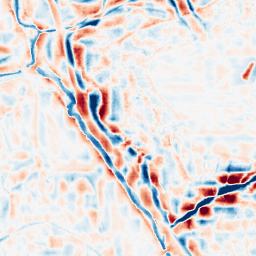
Category: wavelet
Decomposition family: wavelet_reverse_biorthogonal
Decomposition parameters: wavelet: rbio5.5
level: 4
Upsampling method: sinc_blackman
Upsampling parameters: scale: 8
kernel_size: 16
Upsampling scale: 8